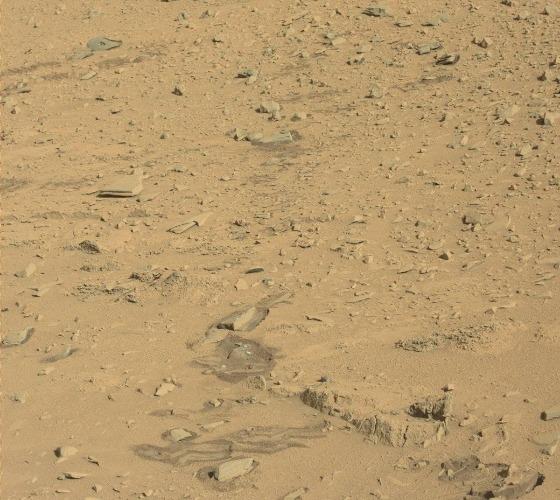
Terrain classes present: Background, Bedrock, Gravel / Sand / Soil, Rock, Shadow, Track